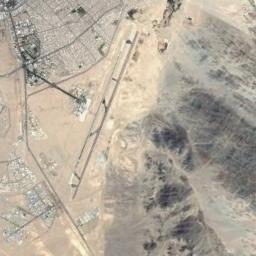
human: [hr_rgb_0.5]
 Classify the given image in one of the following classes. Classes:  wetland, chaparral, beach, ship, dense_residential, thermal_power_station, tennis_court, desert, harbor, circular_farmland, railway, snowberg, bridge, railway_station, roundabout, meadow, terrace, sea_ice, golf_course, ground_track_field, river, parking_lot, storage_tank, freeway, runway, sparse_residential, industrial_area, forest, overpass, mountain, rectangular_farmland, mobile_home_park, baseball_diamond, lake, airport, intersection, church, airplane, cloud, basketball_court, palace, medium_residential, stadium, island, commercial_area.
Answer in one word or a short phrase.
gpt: airport